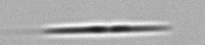
Label: pennate_Pseudo-nitzschia